Interaction volume radius: 10 \u00c5
Interaction volume height: 15 \u00c5
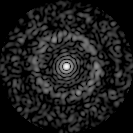
Disorder parameter: 0.8506